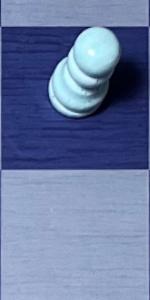
Label: Empty